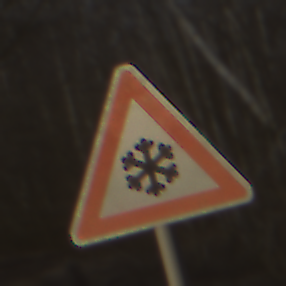
Verkehrszeichen: SchneeOderEisglaette
Umgebung: Outdoor, Nature
Tageszeit: MorningAfternoon
Wetter: Clear
Licht: Natural
Jahreszeit: Winter
Kontrast: HighContrast